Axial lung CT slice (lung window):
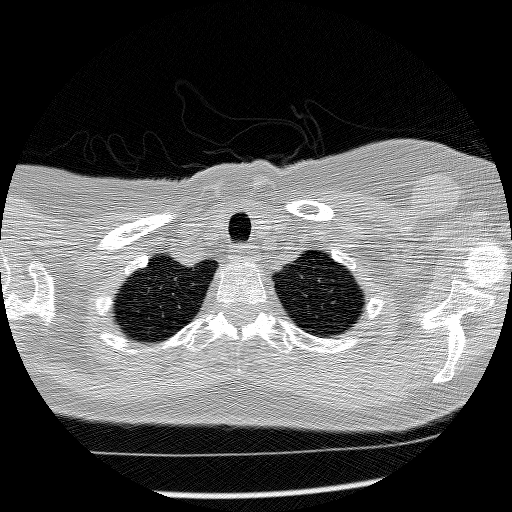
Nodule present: no